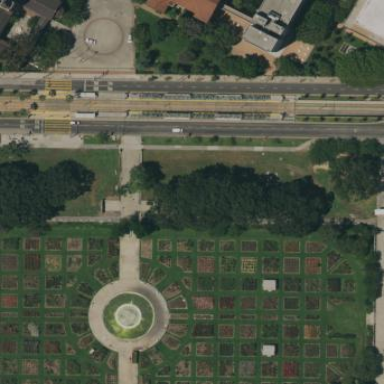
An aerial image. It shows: Beautiful garden with flowerbeds in rosarium style.